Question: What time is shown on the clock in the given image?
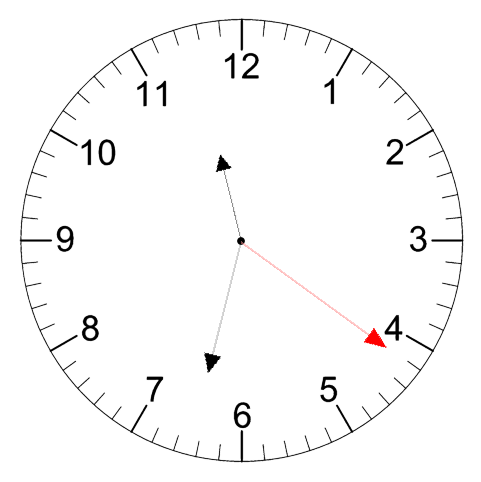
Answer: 11:32:21